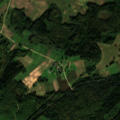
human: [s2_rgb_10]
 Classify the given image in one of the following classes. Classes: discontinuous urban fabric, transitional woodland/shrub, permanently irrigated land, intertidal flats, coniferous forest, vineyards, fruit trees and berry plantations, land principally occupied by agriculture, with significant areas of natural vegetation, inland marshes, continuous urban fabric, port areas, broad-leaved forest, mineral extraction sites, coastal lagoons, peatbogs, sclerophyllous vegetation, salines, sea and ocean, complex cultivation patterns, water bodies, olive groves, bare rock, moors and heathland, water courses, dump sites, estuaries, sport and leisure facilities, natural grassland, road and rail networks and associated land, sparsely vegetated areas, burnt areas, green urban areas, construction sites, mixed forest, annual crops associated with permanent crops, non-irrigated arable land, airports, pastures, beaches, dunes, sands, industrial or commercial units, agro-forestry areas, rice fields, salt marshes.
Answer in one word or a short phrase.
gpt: non-irrigated arable land, complex cultivation patterns, mixed forest